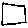
Label: square